Question: I just created a project over at codeplex and tried committing the sourcecode (so my project can be available publicly).
TortoiseSVN just doesn't work with CodePlex anymore it seems. And codeplex doesn't let you change source uploading options without contacting them first.
The errors in get when I try to checkout are:
'''
Unable to connect to a repository at URL 'http://onthefly.codeplex.com'
The OPTIONS request returned invalid XML in the response: XML parse error at
line 1: no element found (https://onthefly.svn.codeplex.com/svn)
'''
and
'''
OPTIONS of 'http://onthefly.codeplex.com': could not connect to server
'''
I tried the repo-browser just now and it still won't work.
Here's a screenshot of one of the errors:

Why are these errors happening?
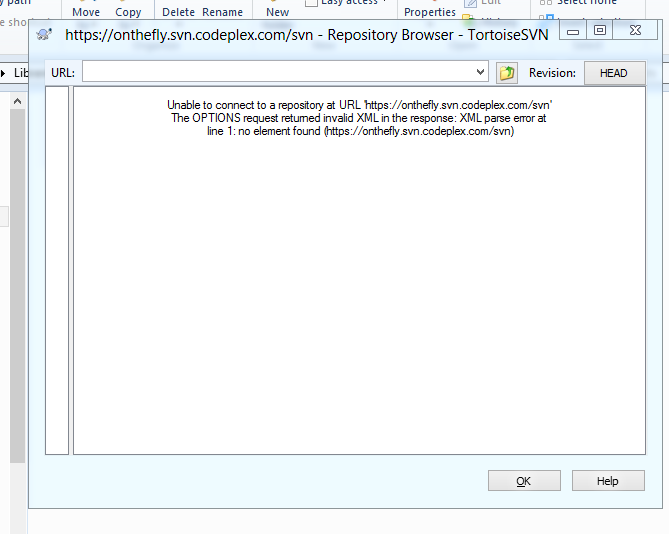
Answer: I've got it working. Follow instructions on <URL> page if you're having these same issues.